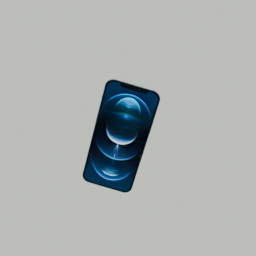
Label: electronics